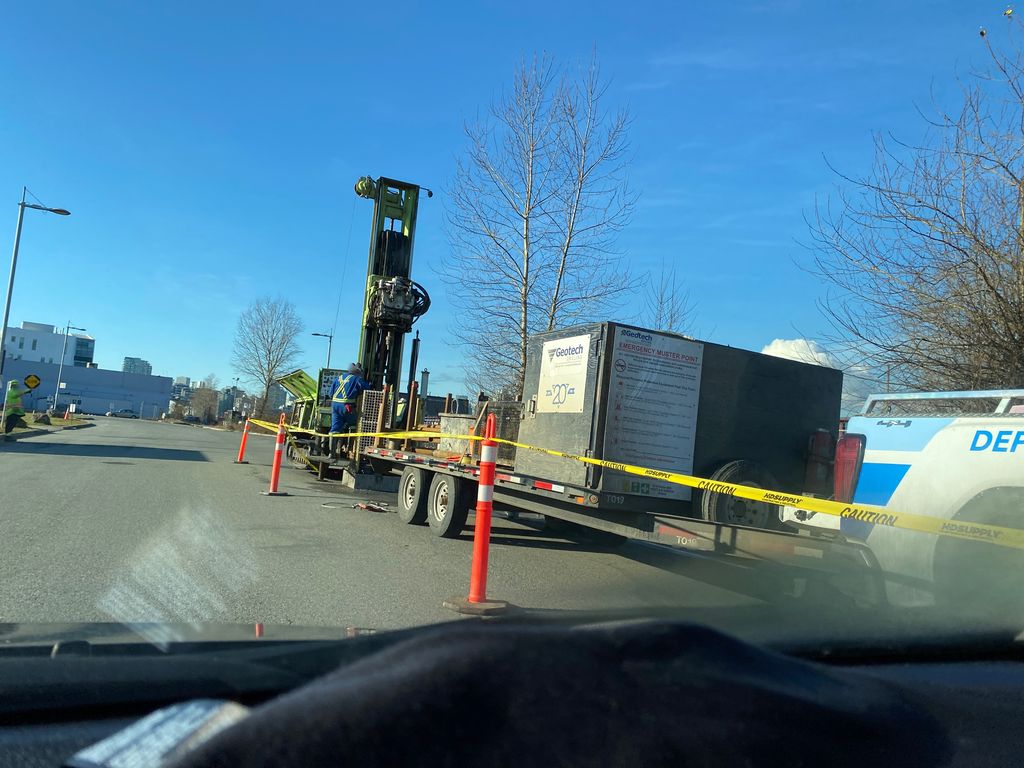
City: vancouver